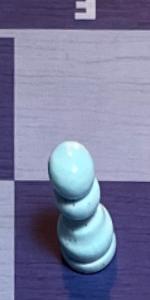
Label: Pawn_White